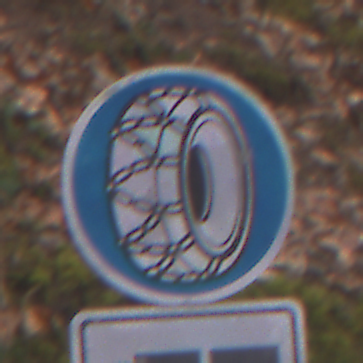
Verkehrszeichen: SchneekettenVorgeschrieben
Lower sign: HinweisDurchSinnbild16
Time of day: Midday
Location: Outdoor (Nature)
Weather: Overcast
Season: Autumn
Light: Natural